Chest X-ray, AP view. Patient: 50 years old, sex M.
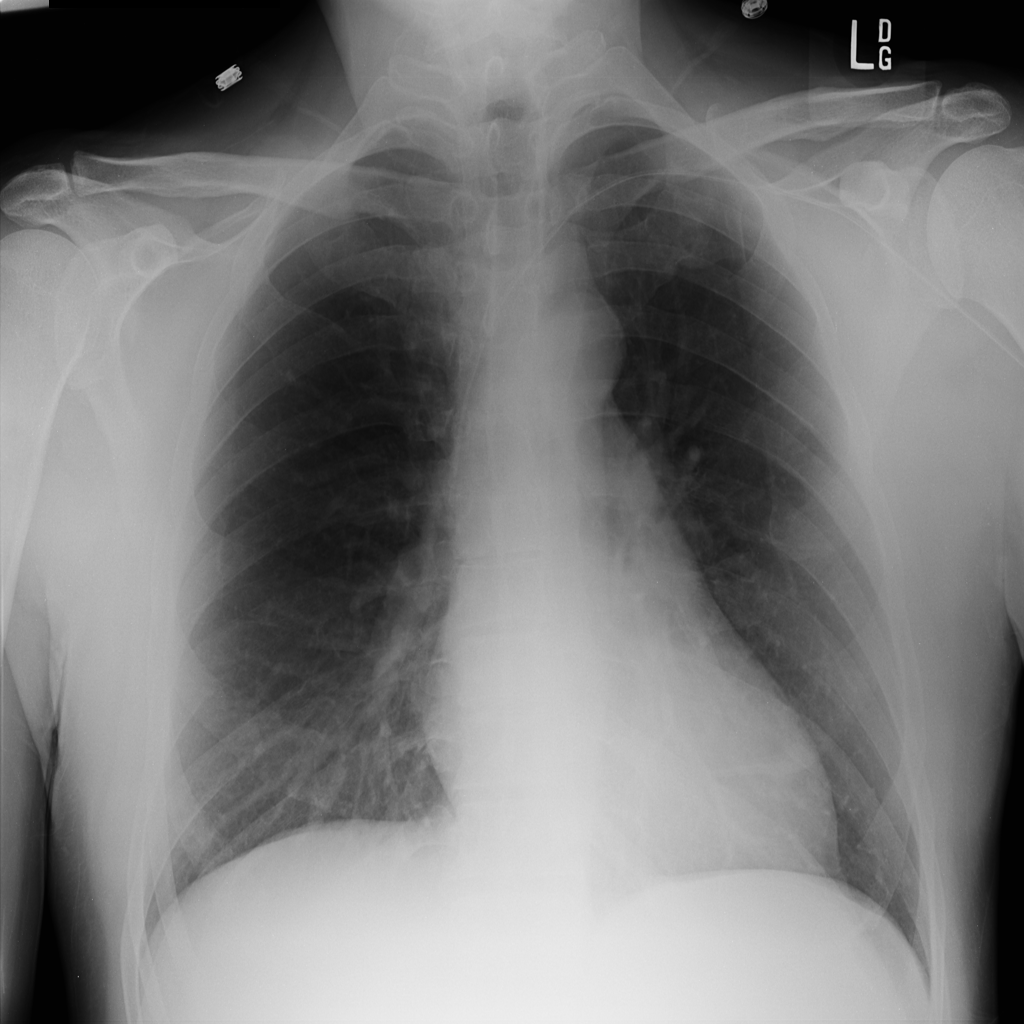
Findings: No Finding